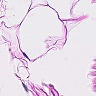
Metastatic tissue present: no